Question: I'm using a UIScrollView as my paging scroll view, 'pagesScrollView'. Inside that, I put individual UIScrollViews which are used exclusively for zooming. Inside each of those, I have one view which is the page item which should be zoomable. All of that is inside a UINavigationController with a translucent navbar.
My 'pagesScrollView' has 'contentInset.top = 64' and 'bounds.origin.y = -64' (that seems weird to me, but that's what the system is setting automatically for me), and this works just fine. My screen looks great!
However, after I scroll the 'pagesScrollView' even a tiny bit, as soon as 'scrollViewWillEndDragging' is called, the 'pagesScrollView' begins an animated change from 'bounds.origin.y = -64' to 'bounds.origin.y = 0' which causes my page items to be obscured by the navbar.
On the left is what it looks like when it loads, on the right is what it looks like after I drag just a few pixels and then let go, it slides up under the navbar (because the bounds.origin.y goes to 0).

The problem is that I don't have any code that is altering the bounds and I don't have any code in the various scroll delegate methods that do anything. I've added a bunch of scroll delegate methods and just added NSLog()s so I can figure out when/where the change is happening, but it's not happening anywhere in my code.
So, I don't know what code I can show you to help you help me.
EDIT: I built a new project from scratch to remove all other variables.. I put a bare UIViewController into a UINavigationController. I put a UIScrollView into my View the entire size of the view. The following code is the entire project.
It turns out the issue (described below) only appears once PAGING IS ENABLED on the UIScrollView! Wtf? :)
Here is a link to download a basic project with only a few lines of code which demonstrates the problem. Just click in the scrollview and you'll see it shift up as the bounds change. <URL>
How can I have paging enabled on my scrollview without the bounds freaking out during scrolling and shifting everything under the nav bar?
It's possible to set the navbar to opaque and the problem is avoided, but the ideal is to have standard iOS7 behavior so that after the content view is zoomed, THEN the content is allowed to be under the navbar and should show through the translucency normally.
'''
- (void) viewWillAppear:(BOOL)animated {
[super viewWillAppear:animated];
NSArray *colors = @[
[UIColor blueColor],
[UIColor orangeColor],
[UIColor magentaColor],
];
NSArray *zoomerColors = @[
[UIColor greenColor],
[UIColor yellowColor],
[UIColor purpleColor],
];
self.scroller.pagingEnabled = YES;
[self.scroller setContentSize:CGSizeMake(self.scroller.frame.size.width*colors.count, self.scroller.frame.size.height)];
CGRect subviewFrame = CGRectMake(0, 0, 160, 240);
for (int index=0; index < colors.count; index++) {
UIColor *color = [colors objectAtIndex:index];
UIColor *zoomerColor = [zoomerColors objectAtIndex:index];
UIView *subview = [[UIView alloc] initWithFrame:subviewFrame];
subview.backgroundColor = color;
CGRect zoomerFrame = CGRectMake(index*self.scroller.frame.size.width, 0, self.scroller.frame.size.width, self.scroller.frame.size.height);
UIScrollView *zoomer = [[UIScrollView alloc] initWithFrame:zoomerFrame];
[zoomer addSubview:subview];
zoomer.backgroundColor = zoomerColor;
[self.scroller addSubview:zoomer];
}
}
'''
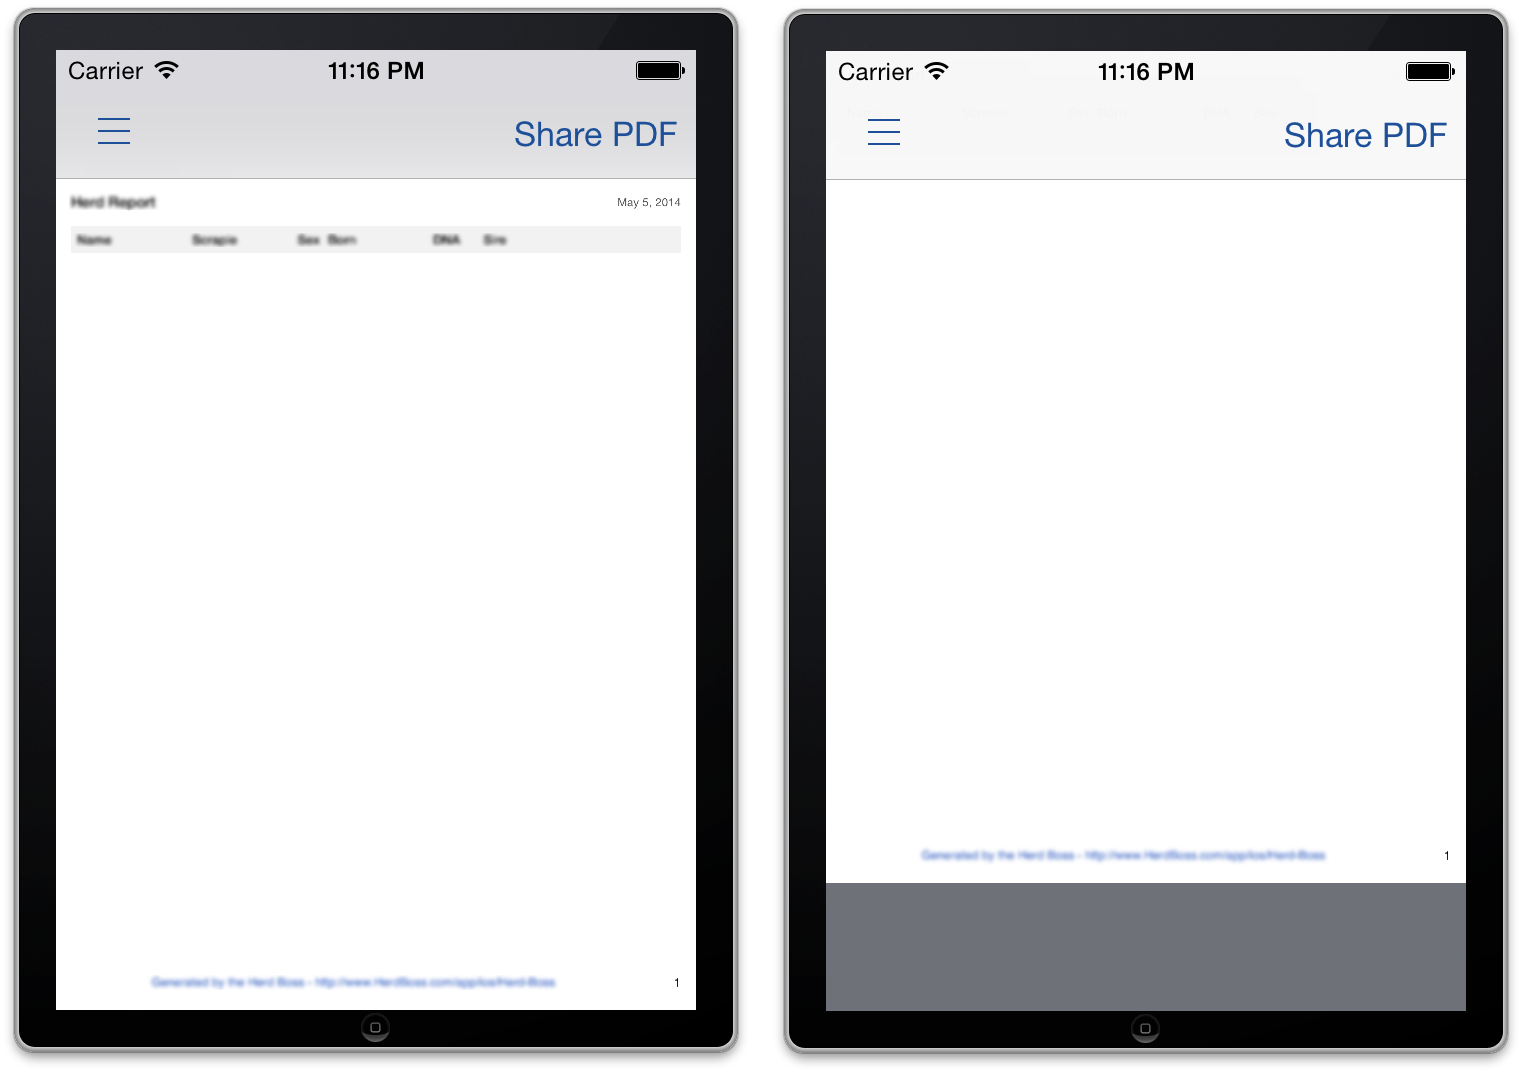
Answer: It's an iOS bug. I created the following subclass of 'UIScrollView' to get a log of what happens to 'y' over time and who was pushing it:
'''
@implementation CSScrollView
- (void)setContentOffset:(CGPoint)contentOffset
{
NSLog(@"%0.0f %@", contentOffset.y, [NSThread callStackSymbols]);
NSLog(@"[%@]", self.layer.animationKeys);
[super setContentOffset:contentOffset];
}
@end
'''
(and changed the view class in the storyboard)
When you release your finger, a method called 'UIScrollView _smoothScrollDisplayLink:' starts animating the scroll view to its final position. As per the second log, there's no 'CAAnimation' involved, the scroll view uses its own display link to do its own transition. That custom code appears to make the mistake of animating from 'y = whatever' to 'y = 0', failing to take the content offset into account.
As a proof-of-concept hack I changed the code to:
'''
@implementation CSScrollView
- (void)setContentOffset:(CGPoint)contentOffset
{
contentOffset.y = -64.0f;
[super setContentOffset:contentOffset];
}
@end
'''
And, unsurprisingly, the problem went away.
You probably don't want to hard code the '-64.0f' but I'd conclude:
- - 'UIScrollView''- setContentOffset:'
A sensible generic means might be to check the 'state' of 'self.panGestureRecognizer' -- that'll allow you to differentiate between scrolls the user is responsible for and other scrolls without relying on any undocumented API or complicated capturing of delegate events. Then if necessary crib the correct 'contentOffset.y' from the current value rather than hardcoding it.